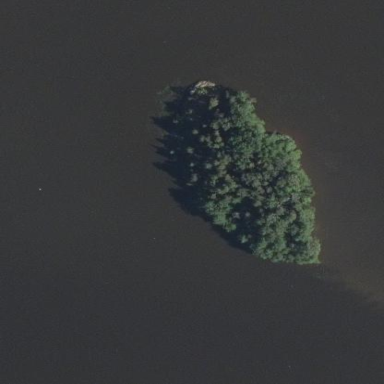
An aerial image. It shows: Islet.